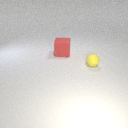
large red rubber cube to the left of small yellow rubber sphere